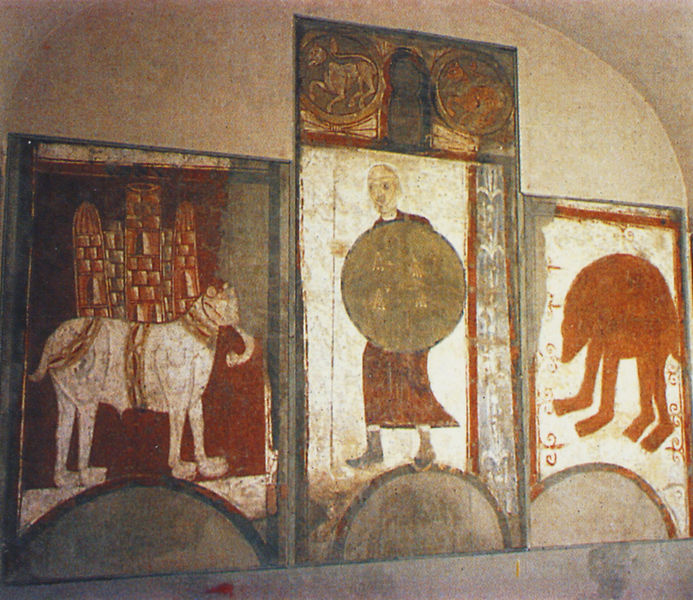
Titel: Wandmalereien aus San Baudel de Berlanga
Institution: Madrid, Museo del Prado
Schlagwörter: mann, weiß, menschen, stadt, braun, fenster, grau, rücken, haus, rot, tier, tiere, malerei, wand, rahmen, silber, drei, bogen, stab, last, lanze, wandmalerei, bögen, nische, schild, schaf, medaillon, halbrund, jäger, mittelalter, krieger, löwe, speer, fresko, lasttier, grund, bär, schildkröte, drache, jagen, tafelbild, tryptichon, elefant, rüssel, tiger, triptychon, gürteltier, triptyhon, nelefant